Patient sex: F
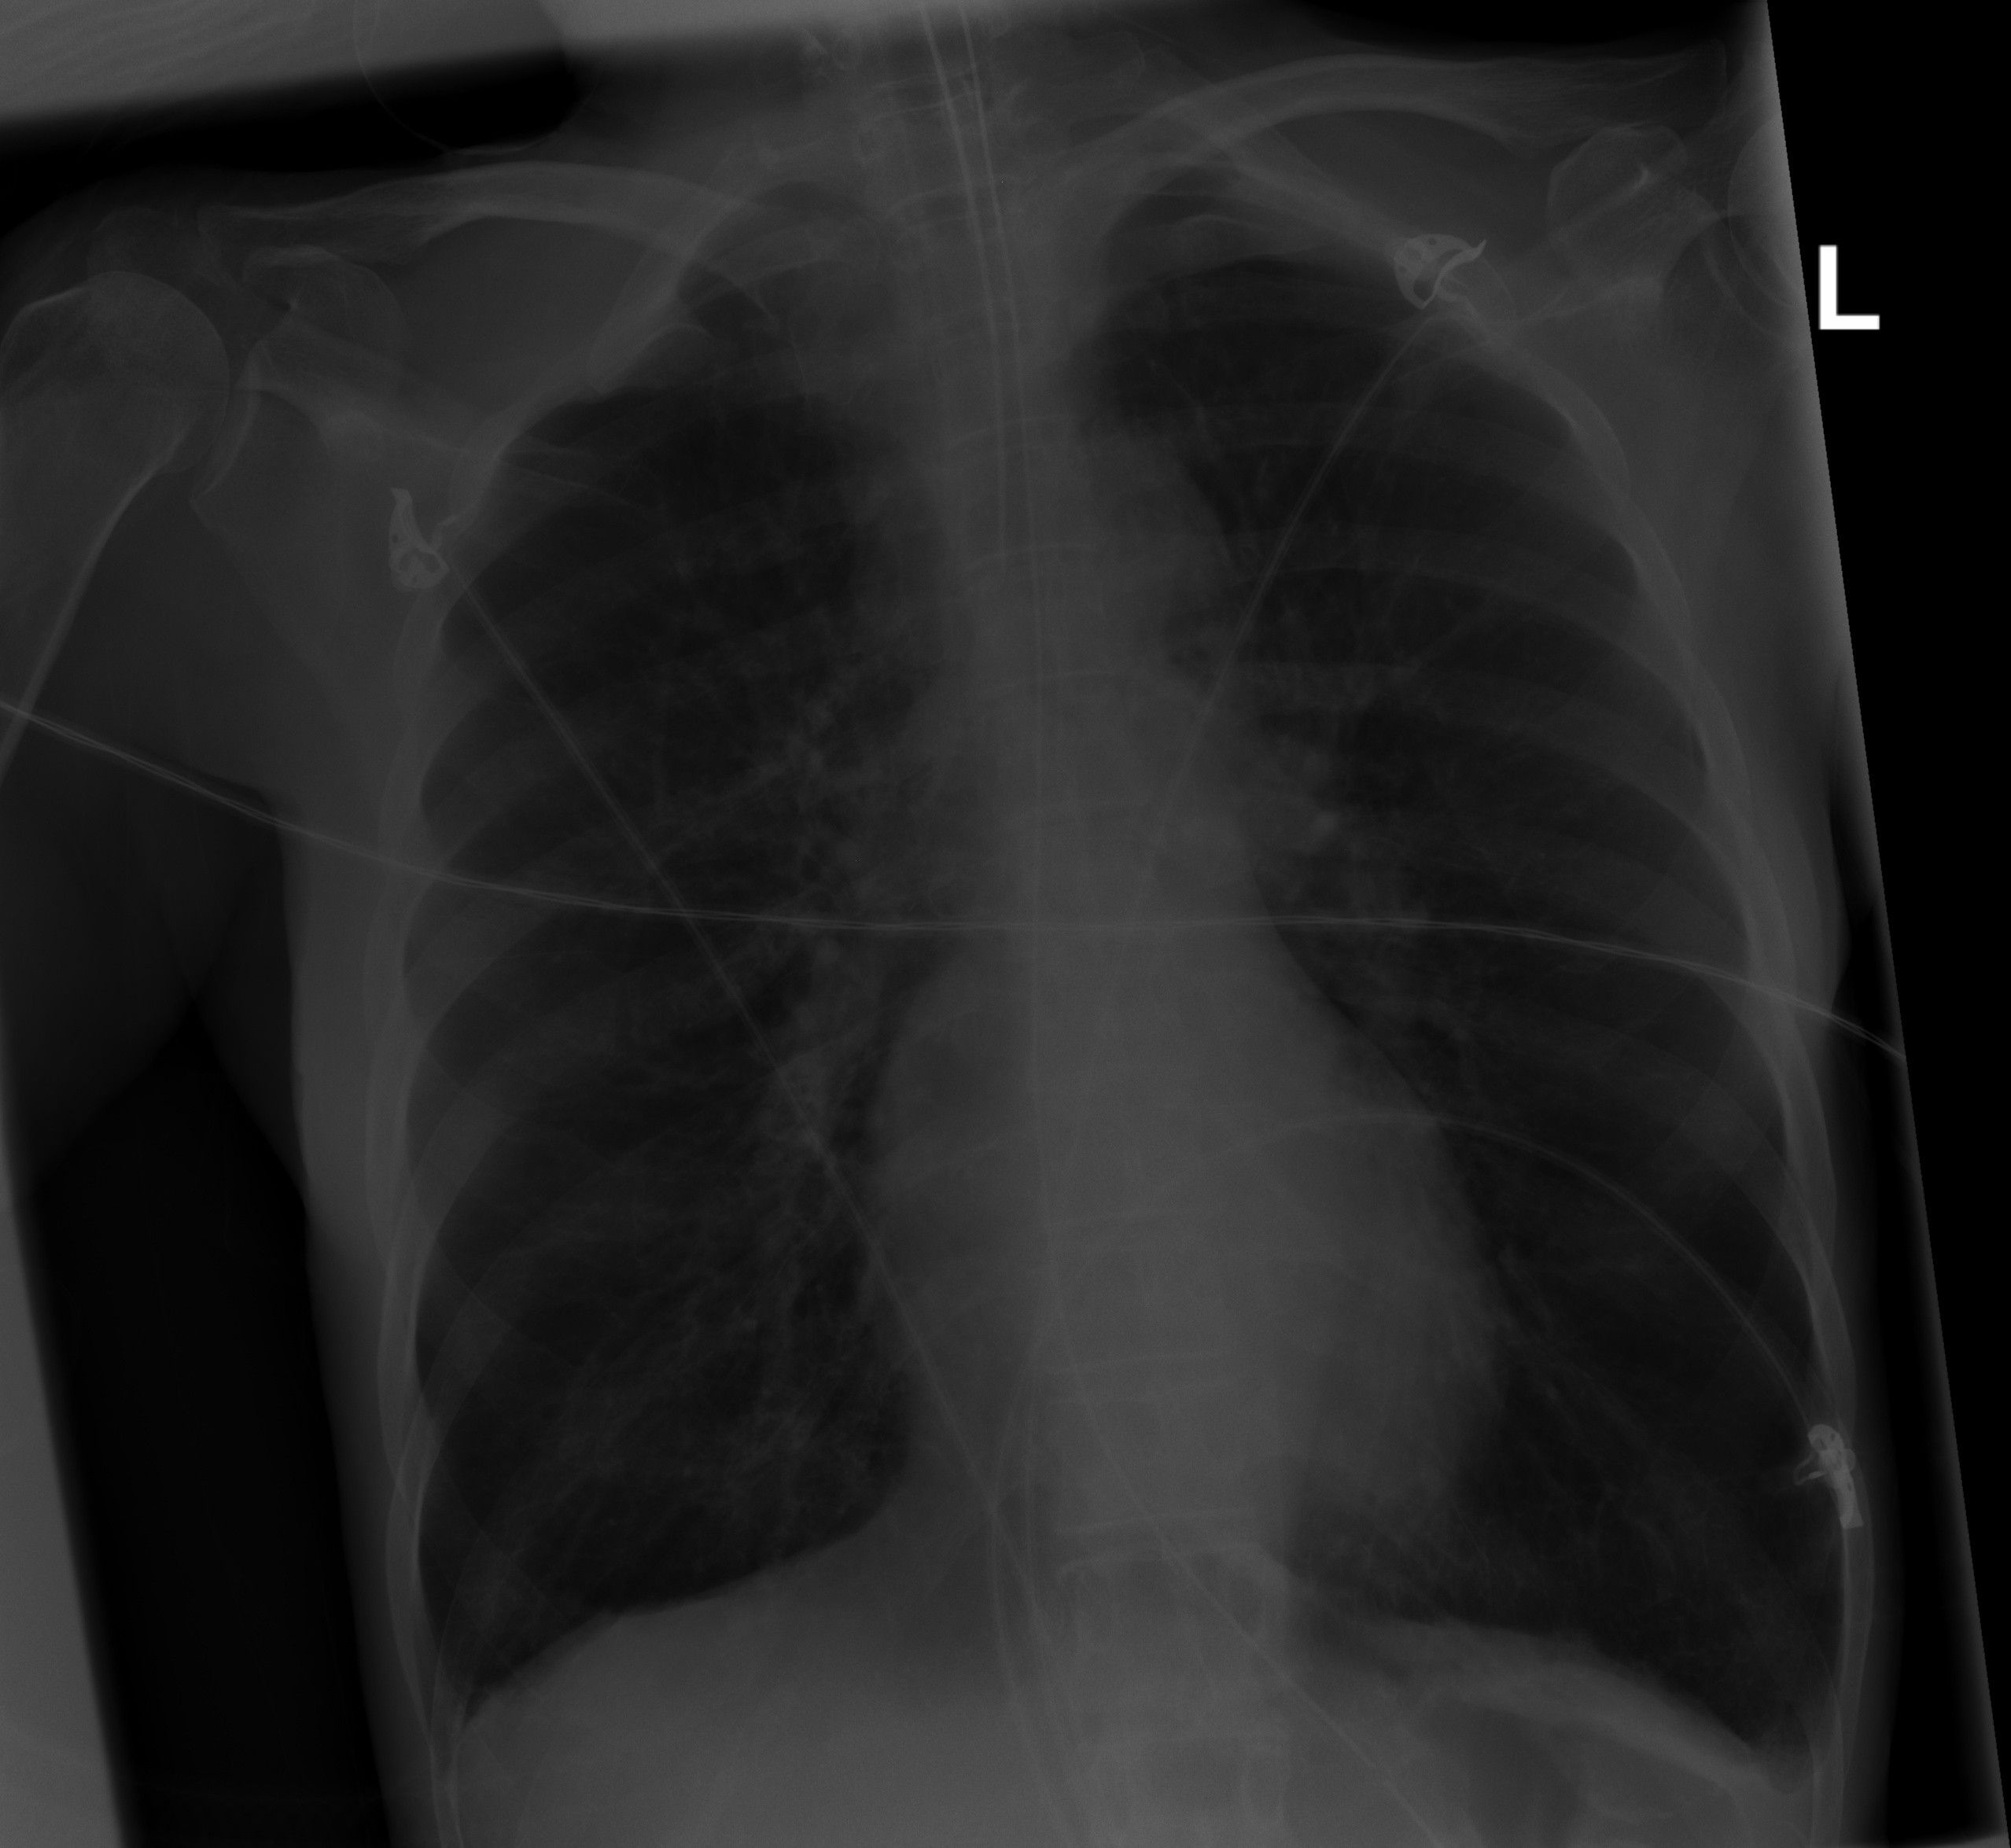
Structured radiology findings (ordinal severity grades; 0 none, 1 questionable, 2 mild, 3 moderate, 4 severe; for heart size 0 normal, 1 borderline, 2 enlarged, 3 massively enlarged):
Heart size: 0
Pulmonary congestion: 0
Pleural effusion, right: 0
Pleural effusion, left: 1
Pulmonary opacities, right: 0
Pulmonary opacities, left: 0
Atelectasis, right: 0
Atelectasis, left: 0